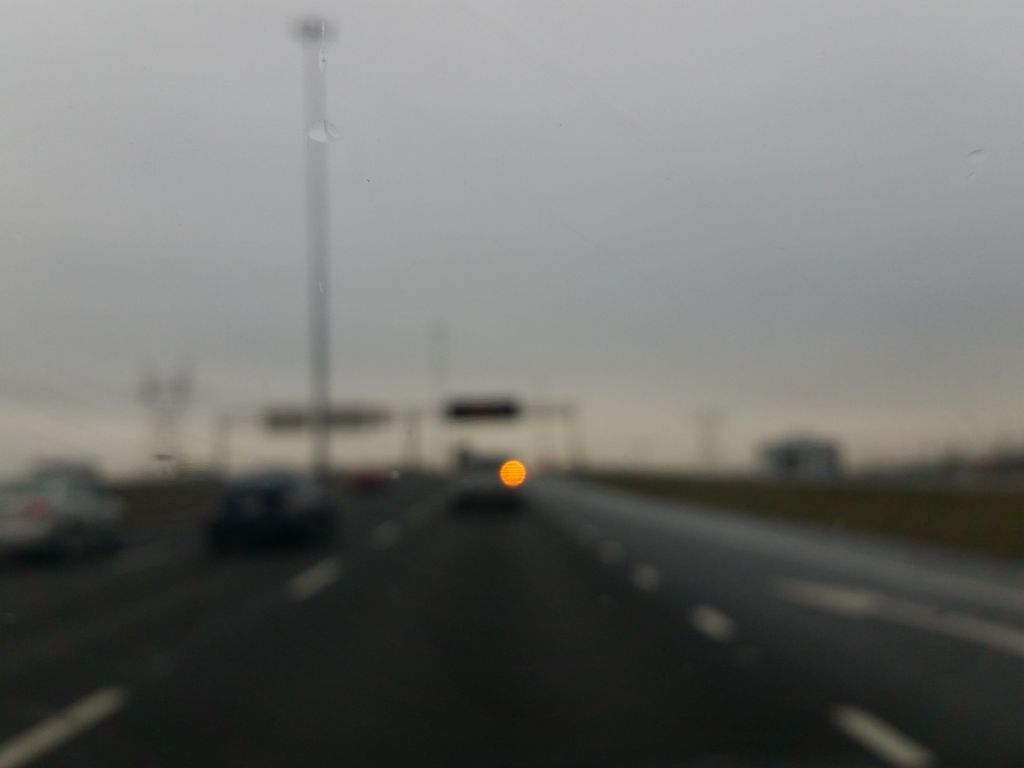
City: quebec_city